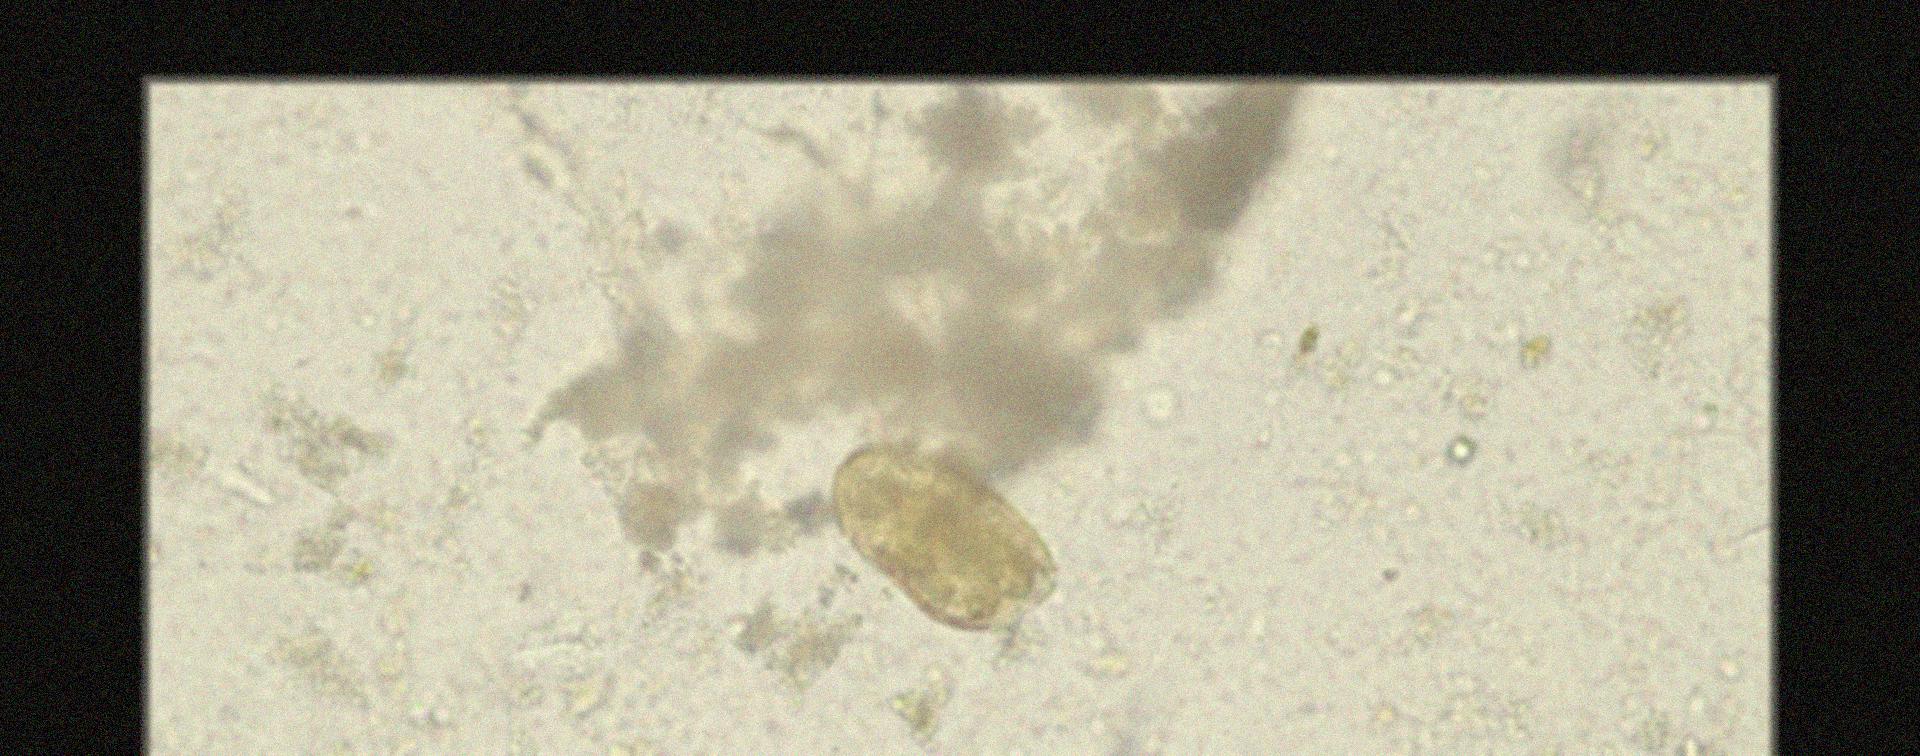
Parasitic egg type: Paragonimus spp